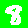
Digit: 8